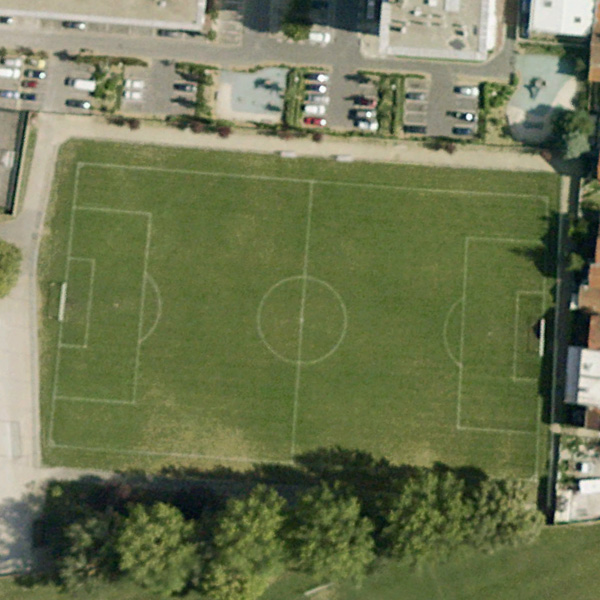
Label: Playground